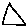
Label: triangle